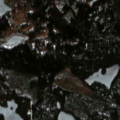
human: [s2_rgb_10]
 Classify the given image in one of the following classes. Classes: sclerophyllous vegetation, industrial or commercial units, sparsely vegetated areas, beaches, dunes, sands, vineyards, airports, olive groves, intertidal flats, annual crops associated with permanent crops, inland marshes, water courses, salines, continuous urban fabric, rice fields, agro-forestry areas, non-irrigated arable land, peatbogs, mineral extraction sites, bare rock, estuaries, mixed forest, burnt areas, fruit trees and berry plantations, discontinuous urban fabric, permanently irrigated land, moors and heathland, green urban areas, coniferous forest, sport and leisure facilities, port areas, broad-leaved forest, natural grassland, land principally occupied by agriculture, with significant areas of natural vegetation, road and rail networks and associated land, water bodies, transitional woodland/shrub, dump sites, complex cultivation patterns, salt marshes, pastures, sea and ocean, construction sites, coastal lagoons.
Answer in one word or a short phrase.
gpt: coniferous forest, mixed forest, water bodies